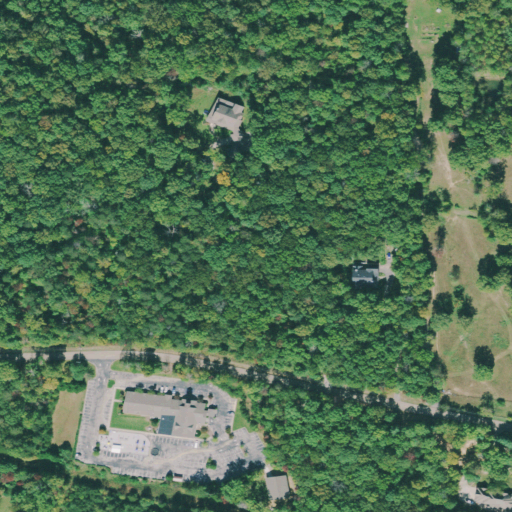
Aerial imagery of ridge(s) in Tennessee named Chestnut Ridge containing deciduous forest, open development, barren land, pasture, shrub, grassland, medium intensity development, and mixed forest